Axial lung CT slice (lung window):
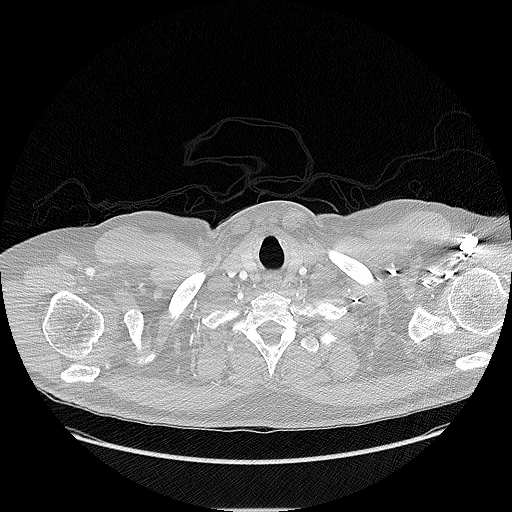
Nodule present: no